Brain MRI, t2w sequence, axial 2D slice.
Patient: age 34, sex M, weight 90 kg, height 1.9 m
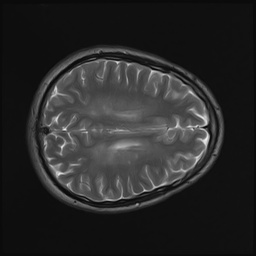